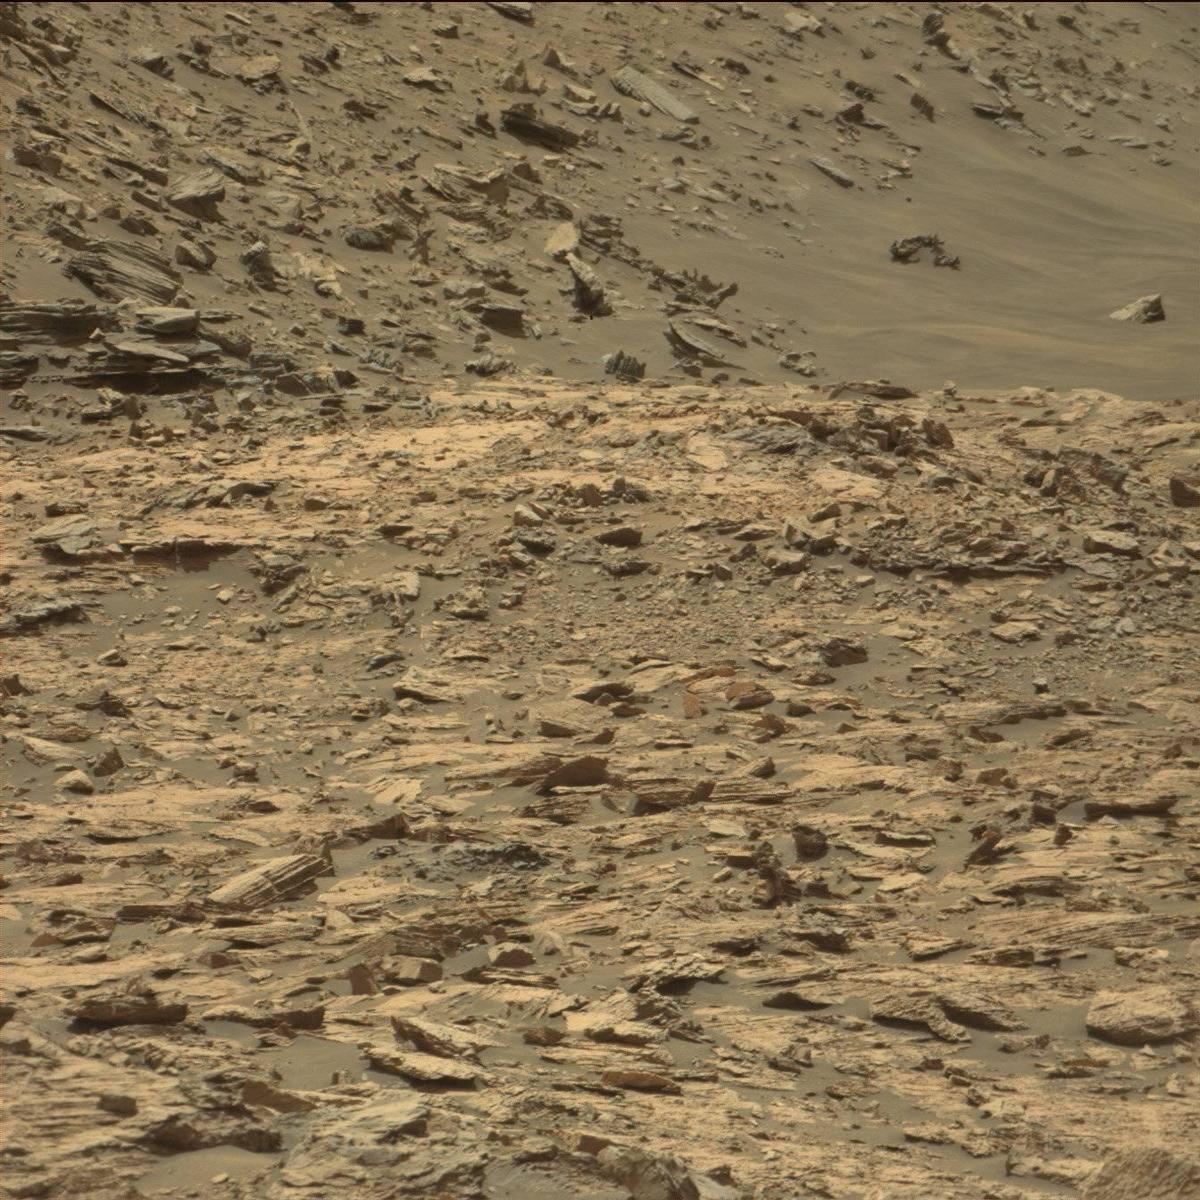
Terrain classes present: Bedrock, Sand / Soil